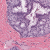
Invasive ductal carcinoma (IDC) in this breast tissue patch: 0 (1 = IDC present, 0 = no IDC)